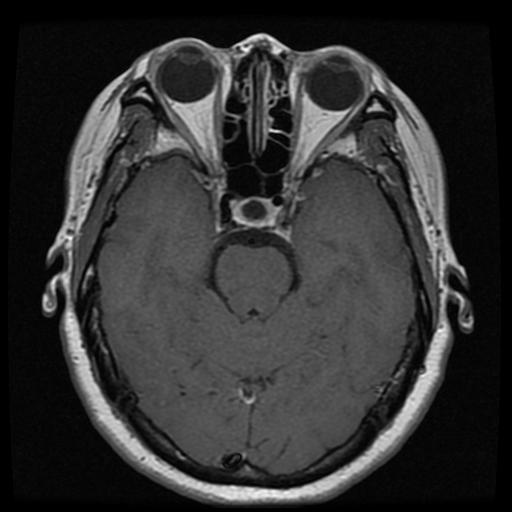
Label: pituitary